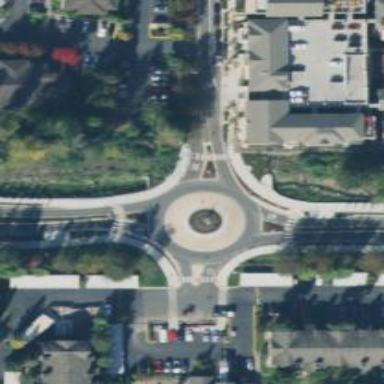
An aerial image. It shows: Secondary road leading to roundabout.